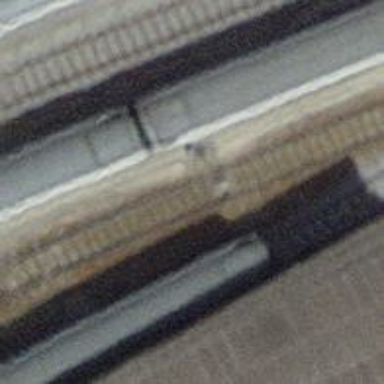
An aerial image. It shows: Railway switch with the turnout on the left side.